Here is the envelope spectrum of one vibration snapshot from a rolling-element bearing, with each characteristic fault-frequency family marked on the frequency axis. Classify the bearing condition as one of: normal, inner_race, outer_race, ball.
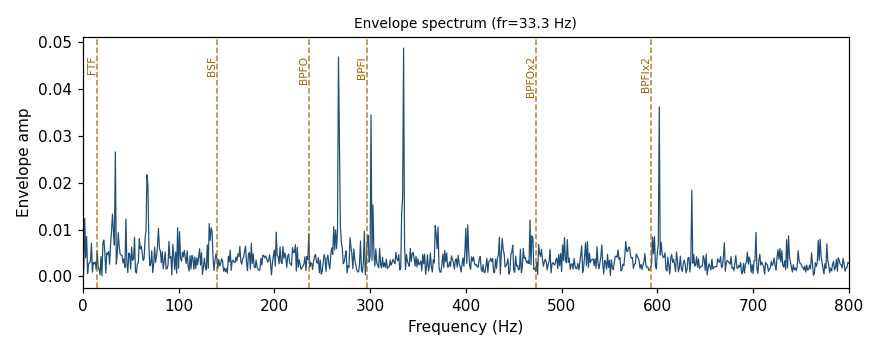
Answer: inner_race